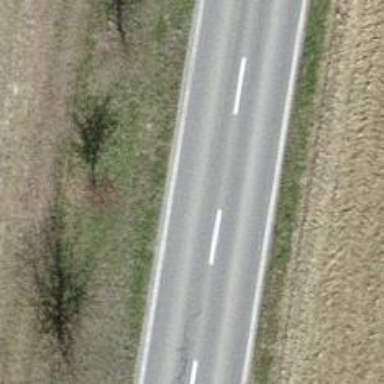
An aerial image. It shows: Secondary road with asphalt surface.